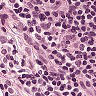
Metastatic tissue present: no